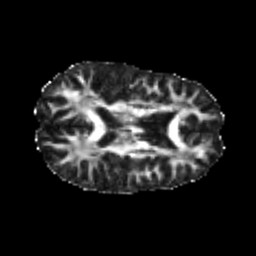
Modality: FA
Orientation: axial
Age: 23
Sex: female
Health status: healthy
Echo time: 0.074 s